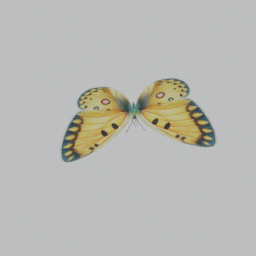
Label: animals